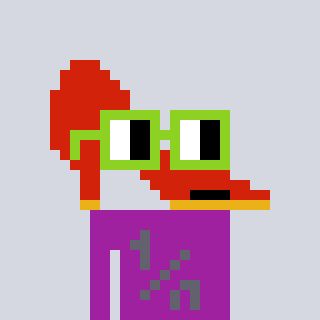
a pixel art character with square light green glasses, a highheel-shaped head and a magenta-colored body on a cool background